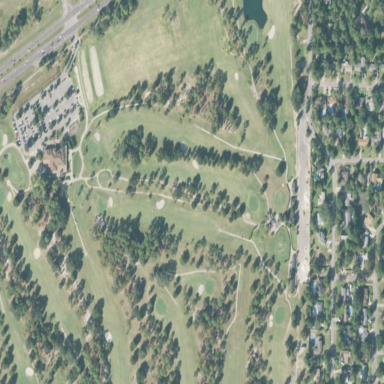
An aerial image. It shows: Golf course surrounded by greenery.